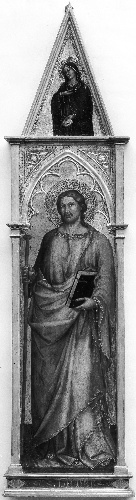
Title: Saint James the Greater (with the Virgin of the Annunciation)
Artist: Martino di Bartolommeo di Biagio
Artist bio: Italian, Sienese, active by 1389–died 1434/35
Object type: Painting, part of an altarpiece
Classification: Paintings
Medium: Tempera on wood, gold ground
Dimensions: Overall, with shaped top and engaged (modern) frame, 59 3/8 x 15 3/8 in. (150.8 x 39.1 cm); Saint James 39 3/8 x 11 3/8 in. (100 x 28.9 cm); the Virgin 13 1/4 x 9 1/8 in. (33.7 x 23.2 cm)
Department: European Paintings
Credit line: Theodore M. Davis Collection, Bequest of Theodore M. Davis, 1915
Accession year: 1930
Repository: Metropolitan Museum of Art, New York, NY
Tags: Men|Saints|Virgin Mary